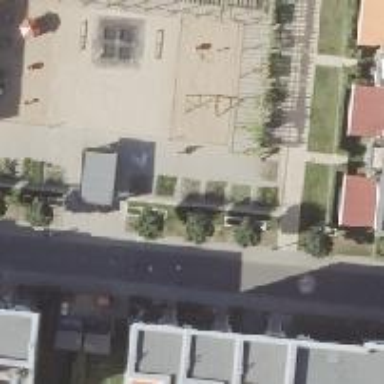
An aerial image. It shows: Playground area for leisure activities on the land.